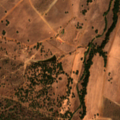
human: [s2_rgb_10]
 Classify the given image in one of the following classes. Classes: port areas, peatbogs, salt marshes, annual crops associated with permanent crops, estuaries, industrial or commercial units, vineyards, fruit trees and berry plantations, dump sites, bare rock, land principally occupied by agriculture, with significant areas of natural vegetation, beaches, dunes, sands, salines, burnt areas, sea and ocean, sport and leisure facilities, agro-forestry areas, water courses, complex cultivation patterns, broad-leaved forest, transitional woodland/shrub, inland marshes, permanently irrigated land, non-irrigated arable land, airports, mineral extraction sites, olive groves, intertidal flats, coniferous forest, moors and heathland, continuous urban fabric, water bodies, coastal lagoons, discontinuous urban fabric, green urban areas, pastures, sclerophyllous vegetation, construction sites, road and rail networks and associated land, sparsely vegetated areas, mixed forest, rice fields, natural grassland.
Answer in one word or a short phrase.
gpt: non-irrigated arable land, agro-forestry areas, broad-leaved forest, transitional woodland/shrub